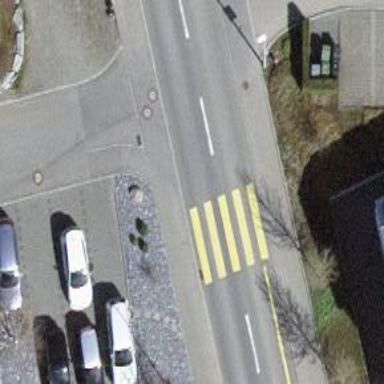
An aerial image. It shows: Tertiary road with asphalt surface.